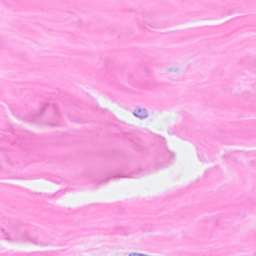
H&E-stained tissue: Breast